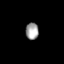
Tissue: skin
Cell type: Epithelial cells
Senescence score: 0.2644
Nuclear area (px): 216
Mean DAPI intensity: 159.181